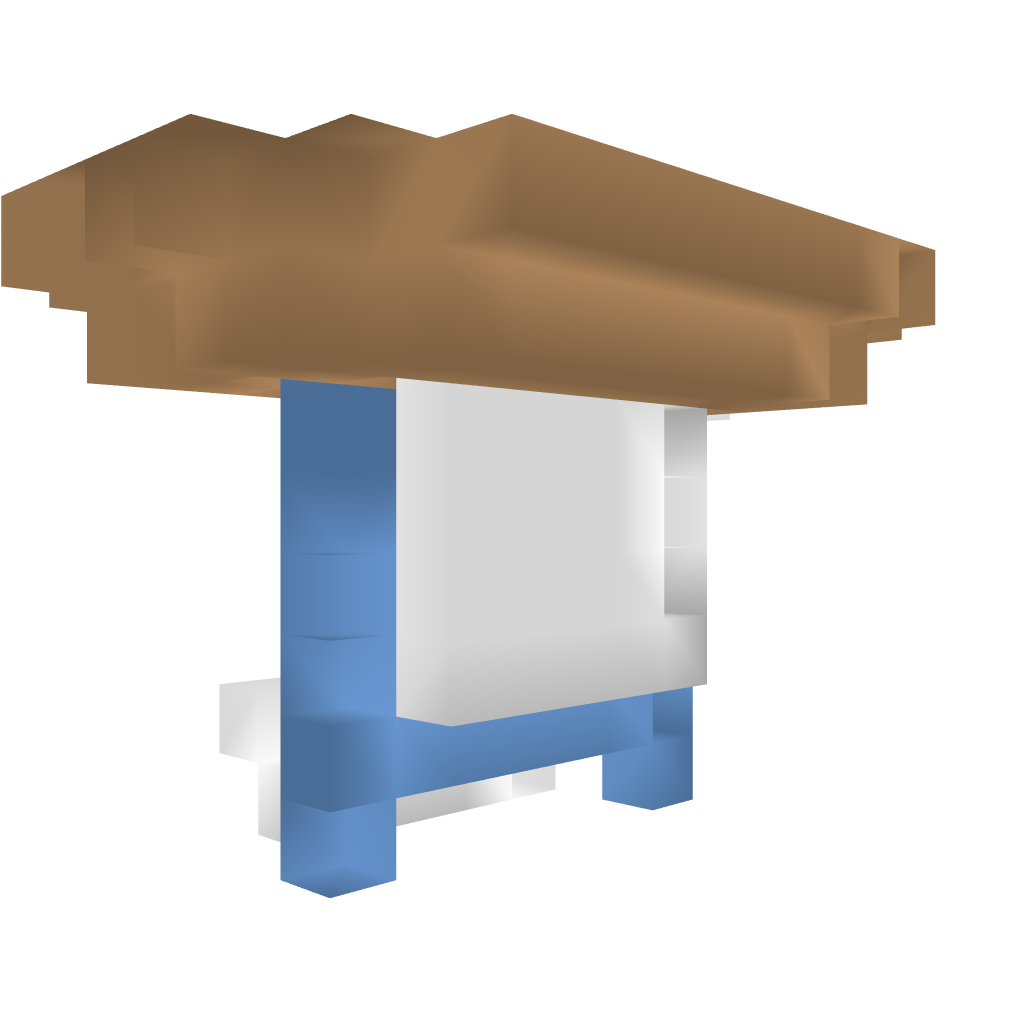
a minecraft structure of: Connect 4 bad low quality